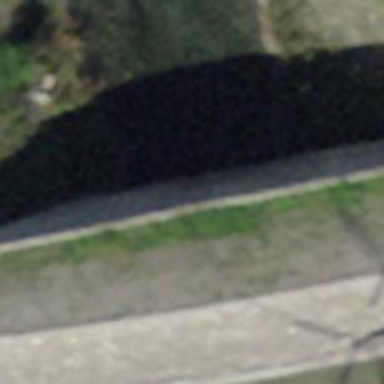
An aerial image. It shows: Tunnel.